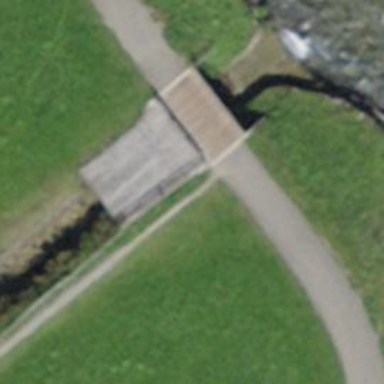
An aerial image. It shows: Bridge connecting two sides of nordic ski trail. The trail is groomed for both classic and skating techniques.